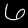
Digit: 6